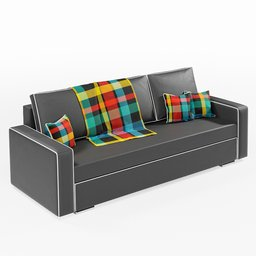
Label: furniture